Question: How can I run Visual Studio 2013 with Windows 8.1? As I get that the visual studio is not compatible with Windows 8.1?
This is what I get:

Thanks.
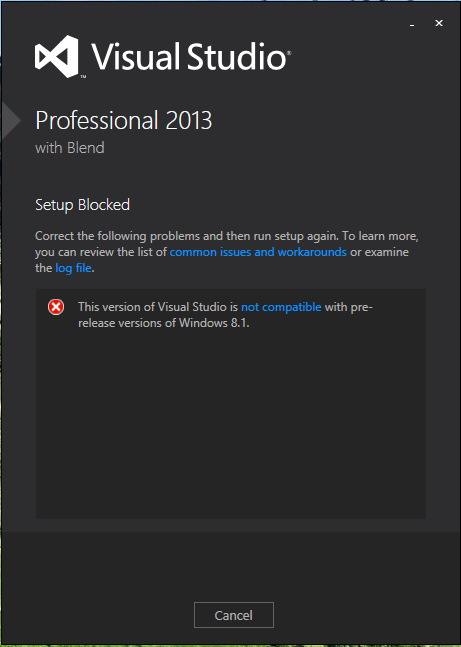
Answer: The message says exactly what is wrong:
"This version of Visual Studio is not compatible with versions of Windows 8.1".
Update your Windows 8.1 to the RTM version and then it should work.